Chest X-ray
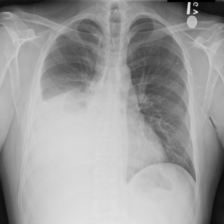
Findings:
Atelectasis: negative
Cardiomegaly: negative
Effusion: positive
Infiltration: negative
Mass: negative
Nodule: negative
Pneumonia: negative
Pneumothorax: negative
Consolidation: negative
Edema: negative
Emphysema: negative
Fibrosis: negative
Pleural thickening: negative
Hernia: negative